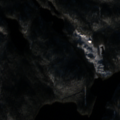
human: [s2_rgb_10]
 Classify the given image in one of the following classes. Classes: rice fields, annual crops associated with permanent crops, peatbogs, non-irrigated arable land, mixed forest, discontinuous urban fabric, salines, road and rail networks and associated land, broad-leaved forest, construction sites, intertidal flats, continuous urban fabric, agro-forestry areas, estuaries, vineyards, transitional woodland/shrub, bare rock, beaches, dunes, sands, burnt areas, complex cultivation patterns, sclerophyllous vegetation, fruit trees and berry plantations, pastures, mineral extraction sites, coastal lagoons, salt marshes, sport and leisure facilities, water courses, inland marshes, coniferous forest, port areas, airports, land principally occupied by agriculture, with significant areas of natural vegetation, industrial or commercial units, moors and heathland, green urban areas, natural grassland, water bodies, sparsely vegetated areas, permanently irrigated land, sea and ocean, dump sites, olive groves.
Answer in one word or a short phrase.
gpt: coniferous forest, water bodies